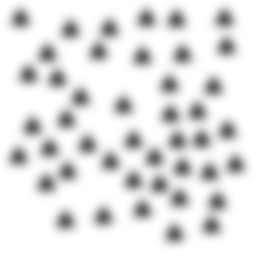
Squares: 0
Triangles: 44
Stars: 0
Total shapes: 44